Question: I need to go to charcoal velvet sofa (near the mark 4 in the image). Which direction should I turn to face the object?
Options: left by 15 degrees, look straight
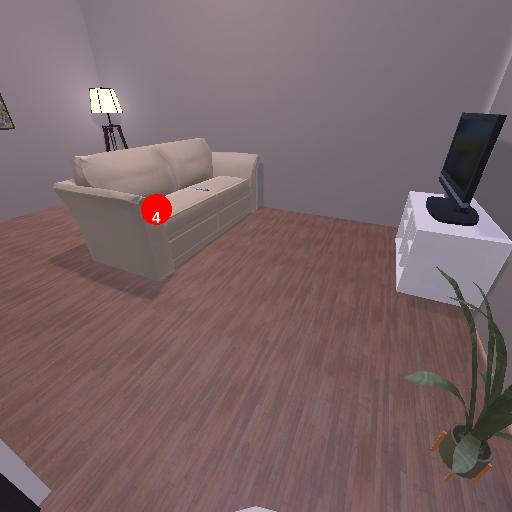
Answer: left by 15 degrees